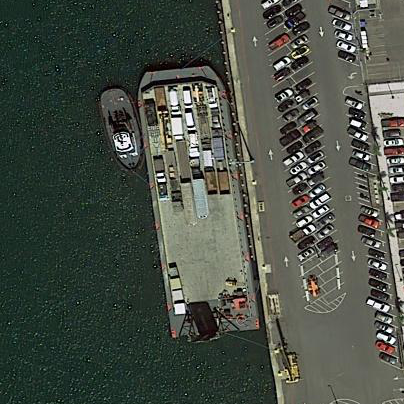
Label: civil